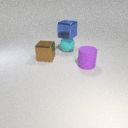
large brown metal cube to the left of large purple rubber cylinder